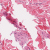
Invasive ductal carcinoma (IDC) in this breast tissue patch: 0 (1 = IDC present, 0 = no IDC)